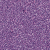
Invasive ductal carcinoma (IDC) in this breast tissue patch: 1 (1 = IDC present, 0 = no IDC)